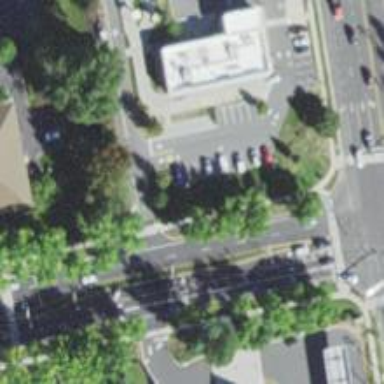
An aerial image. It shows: Unmarked road crossing.